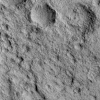
Atmospheric dust classification: not_dusty